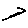
Label: zigzag